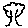
Label: tree